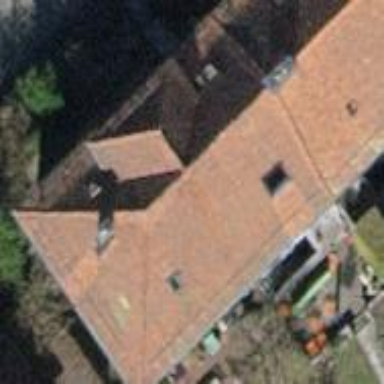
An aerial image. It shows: Building with tile roof.